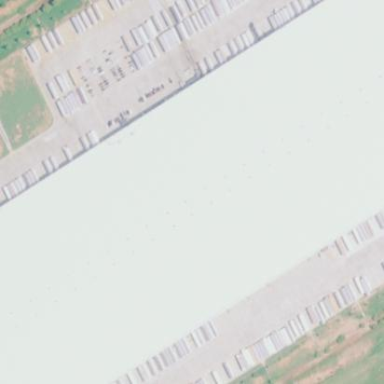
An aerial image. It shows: Warehouse building.